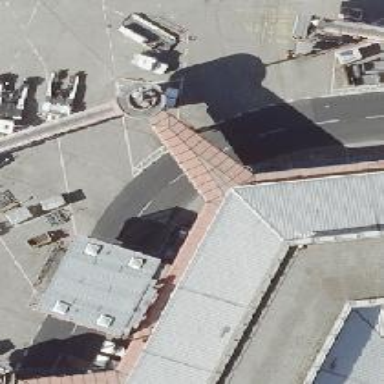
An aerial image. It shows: Airport gate.